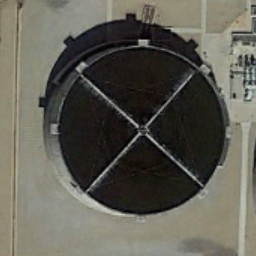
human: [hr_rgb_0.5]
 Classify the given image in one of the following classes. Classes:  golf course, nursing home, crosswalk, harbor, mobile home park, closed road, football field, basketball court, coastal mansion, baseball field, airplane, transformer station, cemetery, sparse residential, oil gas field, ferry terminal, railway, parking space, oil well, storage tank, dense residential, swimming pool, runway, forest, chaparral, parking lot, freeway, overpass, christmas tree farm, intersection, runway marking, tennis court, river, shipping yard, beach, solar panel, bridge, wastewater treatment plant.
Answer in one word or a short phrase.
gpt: wastewater treatment plant